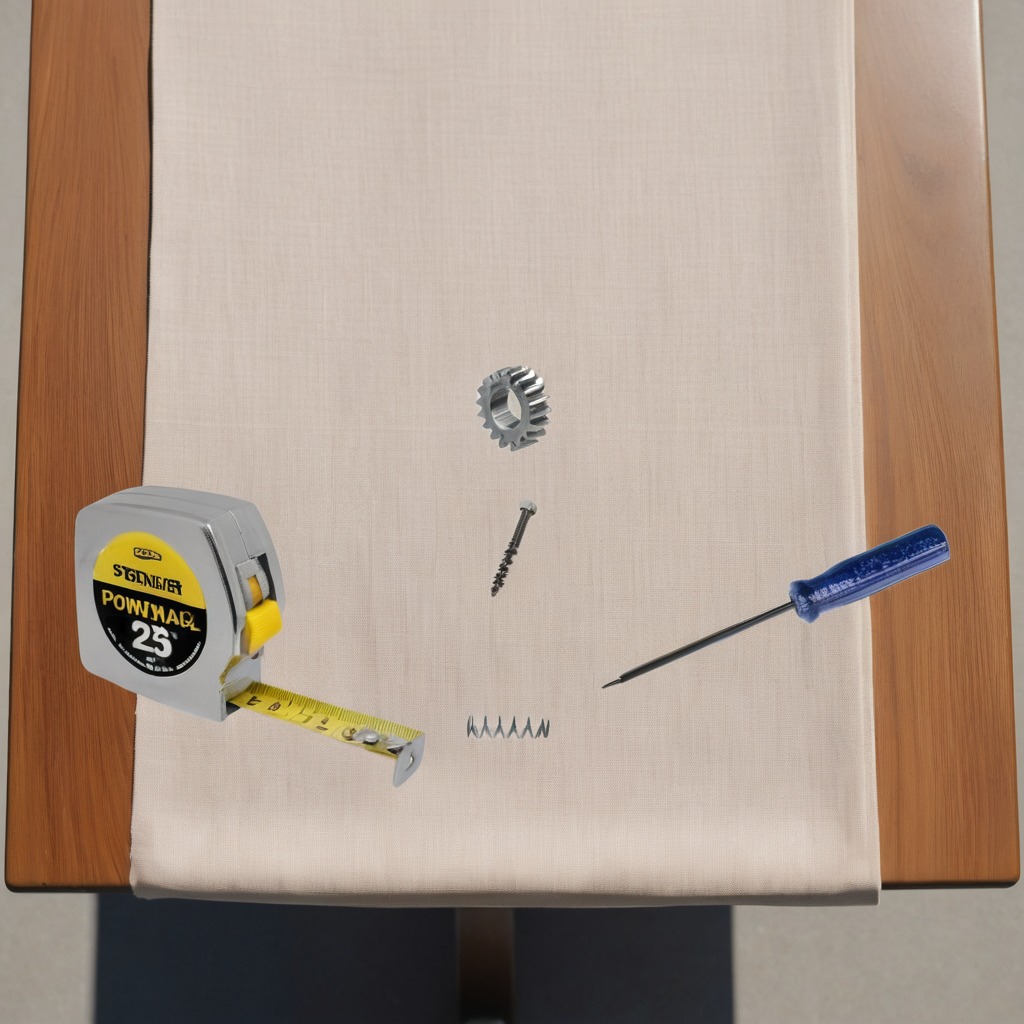
A steel gear with teeth, a measuring tape, a metal machine screw, a coiled metal spring, and a screwdriver are lying on the wooden table.